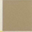
Piece: xx